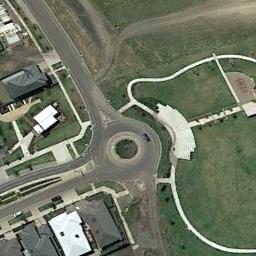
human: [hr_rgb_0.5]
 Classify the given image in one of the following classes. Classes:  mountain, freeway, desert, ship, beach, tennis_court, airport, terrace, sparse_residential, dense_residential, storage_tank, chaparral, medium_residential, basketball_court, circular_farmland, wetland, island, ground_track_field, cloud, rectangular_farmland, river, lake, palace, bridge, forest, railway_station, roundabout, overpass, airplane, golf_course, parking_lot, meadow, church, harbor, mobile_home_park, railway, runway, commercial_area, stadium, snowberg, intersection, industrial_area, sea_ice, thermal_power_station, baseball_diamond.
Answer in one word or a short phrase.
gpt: roundabout